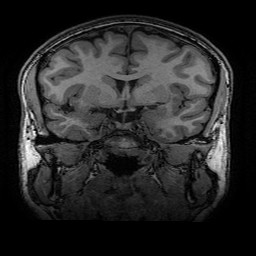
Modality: T1w
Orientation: sagittal
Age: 21
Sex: male
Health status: healthy
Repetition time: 2.53 s
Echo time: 0.0034 s